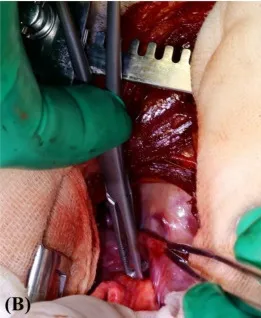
View at the time of surgical ligation of the shunting vessels. Blunt separation and ligation of the shunt are performed using a surgical clip (white arrow) and 5-0 polypropylene (B,C). Identification and ligation of the shunting vessel (yellow dotted line) from the brachiocephalic trunk:which was considered the aberrant form of the right bronchoesophageal artery and right fifth-sixth dorsal intercostal arteries:is performed, and a surgical clip (white arrowhead) is observed.
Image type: medical_photograph (other_medical_photograph)